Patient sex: F
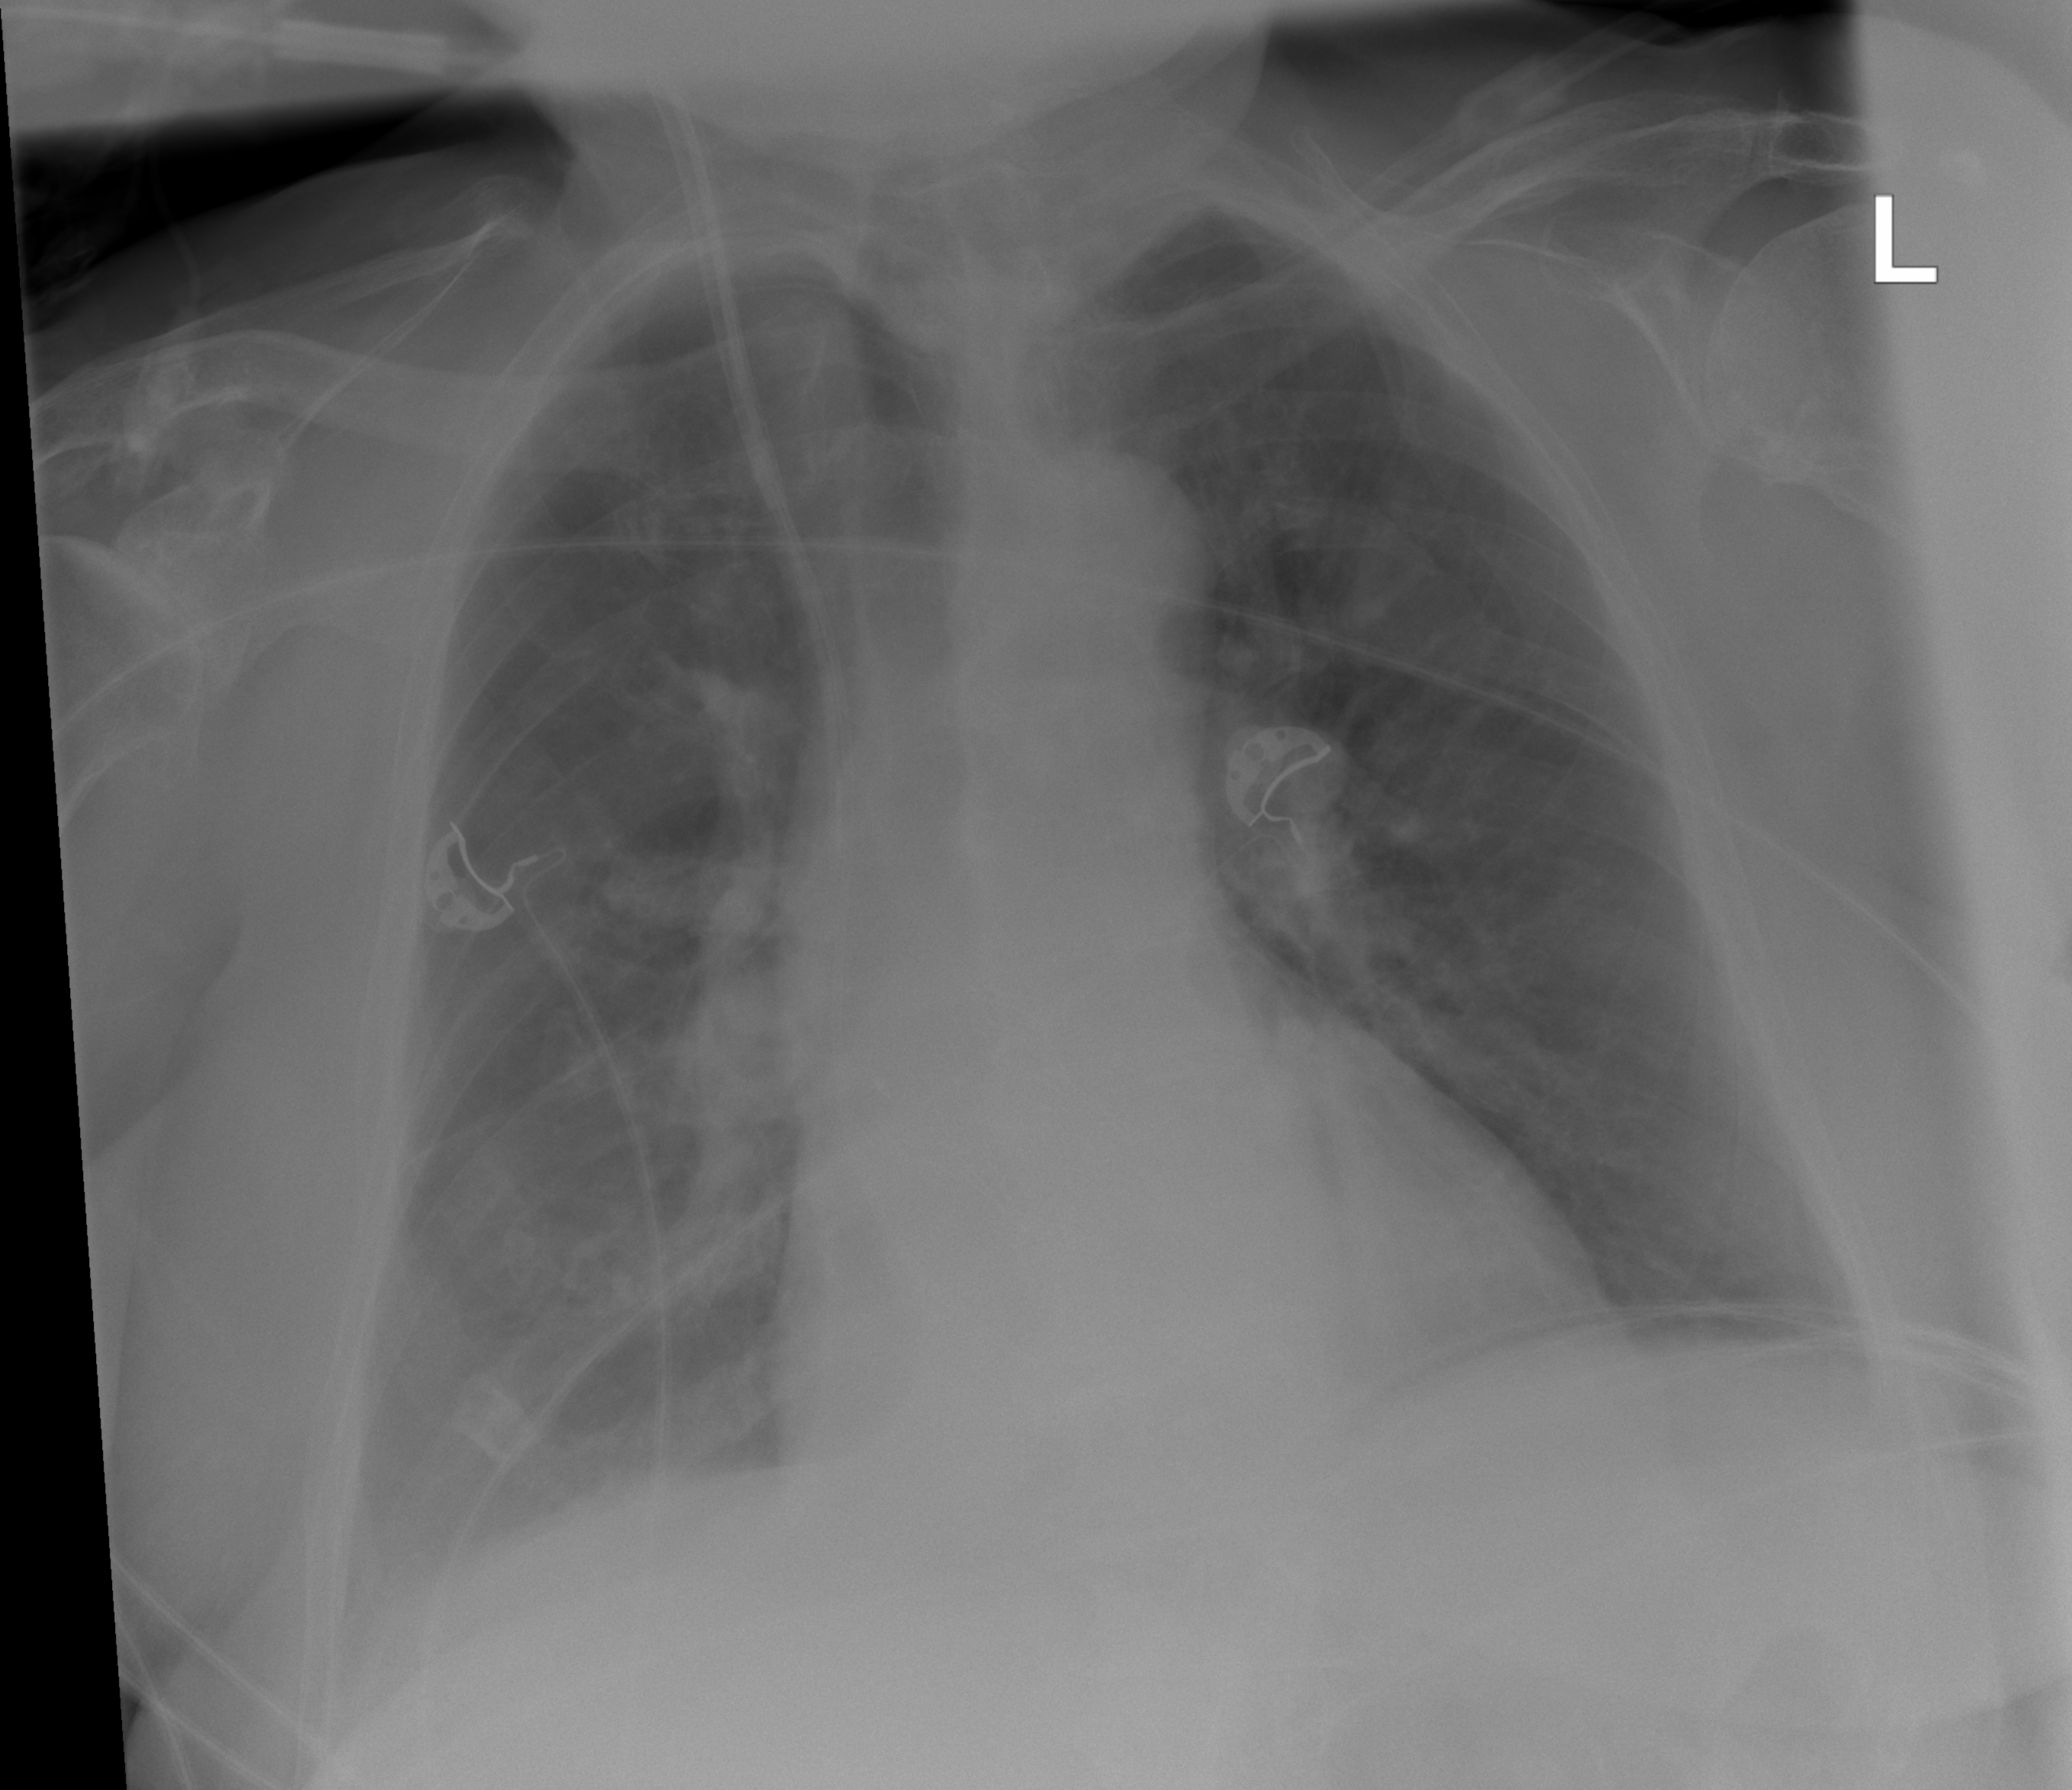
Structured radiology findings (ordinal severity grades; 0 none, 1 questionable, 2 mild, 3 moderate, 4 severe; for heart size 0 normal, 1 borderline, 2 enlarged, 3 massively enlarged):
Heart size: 0
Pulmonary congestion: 2
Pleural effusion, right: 2
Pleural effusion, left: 2
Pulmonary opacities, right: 2
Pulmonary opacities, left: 0
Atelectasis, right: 0
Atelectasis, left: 0